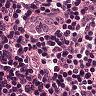
Metastatic tissue present: no